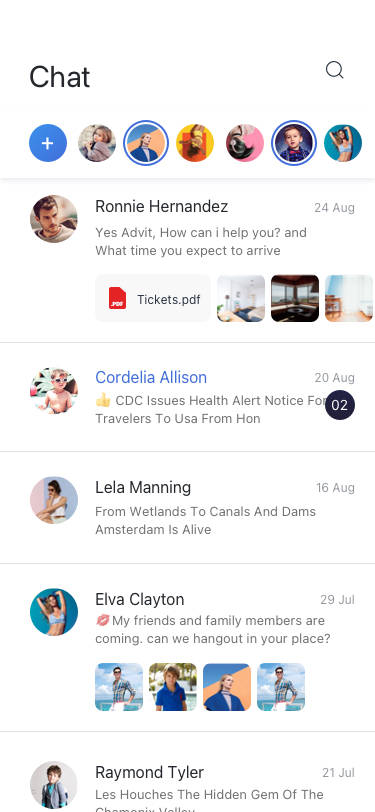
Text in this UI design:
Chat
Ronnie Hernandez
24 Aug
Yes Advit, How can i help you? and What time you expect to arrive Tomorrow?
Tickets.pdf
20 Aug
👍 CDC Issues Health Alert Notice For Travelers To Usa From Hon
Cordelia Allison
29 Jul
💋My friends and family members are coming. can we hangout in your place?
Elva Clayton
16 Aug
From Wetlands To Canals And Dams Amsterdam Is Alive
Lela Manning
21 Jul
Les Houches The Hidden Gem Of The Chamonix Valley
Raymond Tyler
02